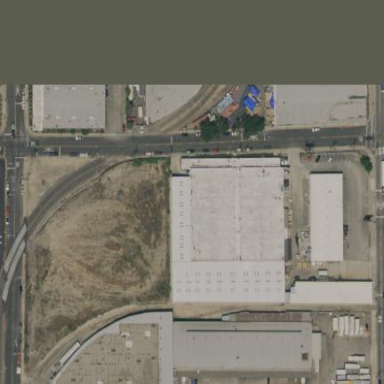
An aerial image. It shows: Warehouse.